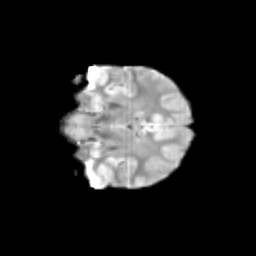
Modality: T2w
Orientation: coronal
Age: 12
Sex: male
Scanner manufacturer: siemens
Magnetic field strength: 3 T
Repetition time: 3.8 s
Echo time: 0.07 s